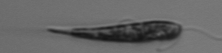
Label: Euglena